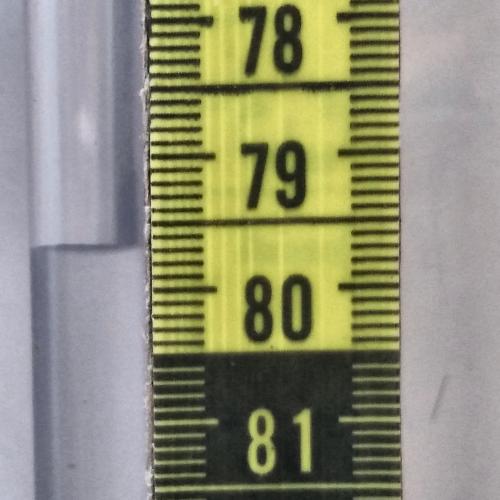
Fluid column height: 79.7 cm